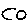
Label: fish